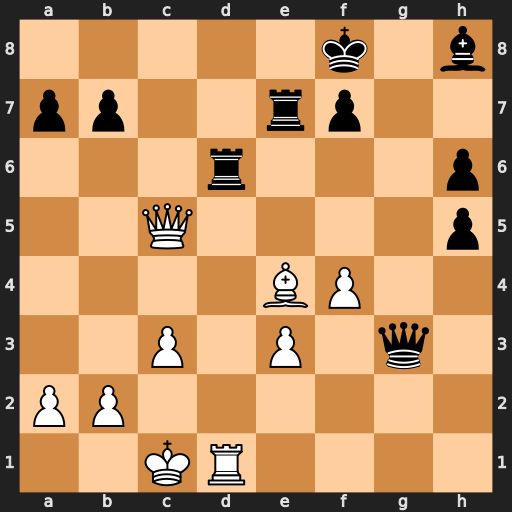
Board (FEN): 5k1b/pp2rp2/3r3p/2Q4p/4BP2/2P1P1q1/PP6/2KR4
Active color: w
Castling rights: -
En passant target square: -
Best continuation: Rxd6 Bf6 Rxf6